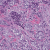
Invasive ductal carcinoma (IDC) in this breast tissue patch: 1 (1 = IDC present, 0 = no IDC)